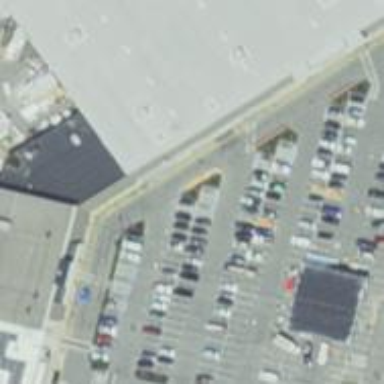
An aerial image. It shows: Parking space is available.